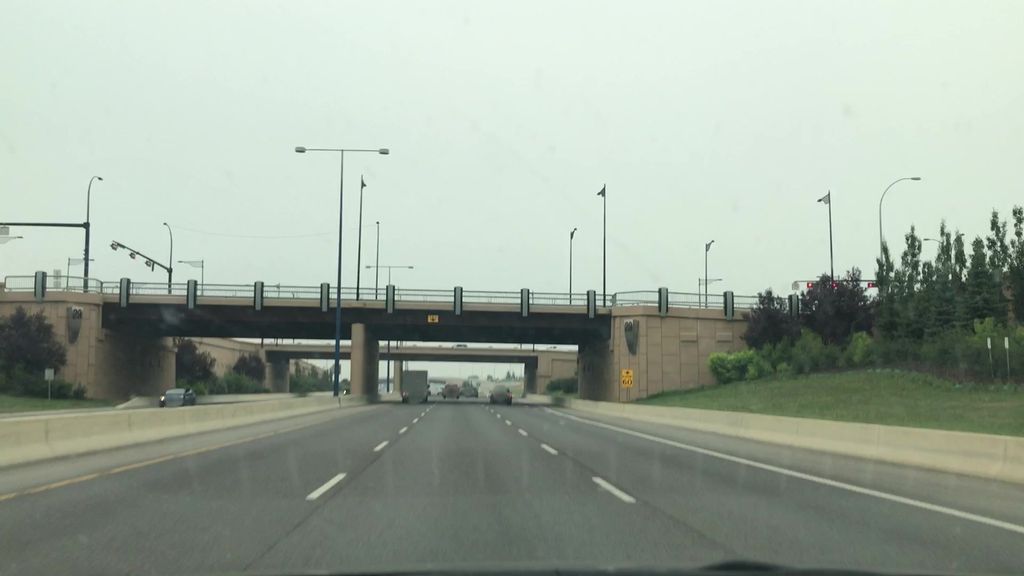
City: edmonton